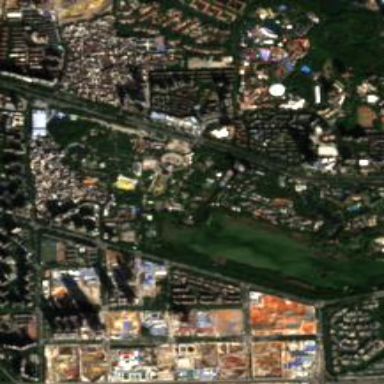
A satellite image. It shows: Park that is theme park.